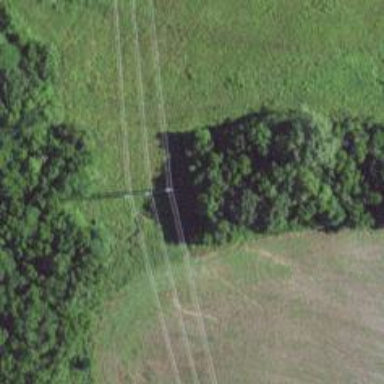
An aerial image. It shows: H-frame designed tower for power lines.